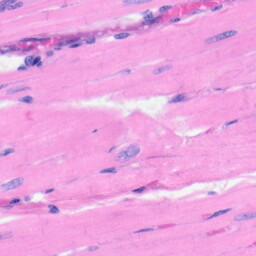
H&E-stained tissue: Heart